Field crop: maize
Growth stage: 2
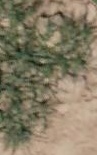
Species: salsola